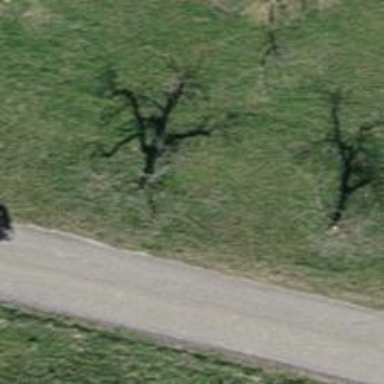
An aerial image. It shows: Beautiful tree in nature.